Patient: sex M, age 46
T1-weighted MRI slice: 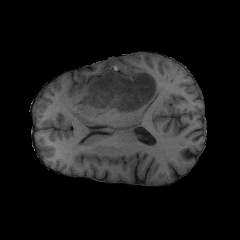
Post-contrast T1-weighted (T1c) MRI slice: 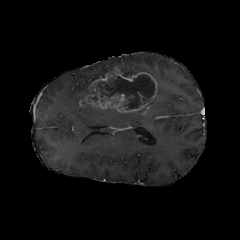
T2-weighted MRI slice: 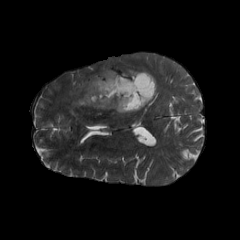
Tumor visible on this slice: yes
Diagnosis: Glioblastoma, IDH-wildtype
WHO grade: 4